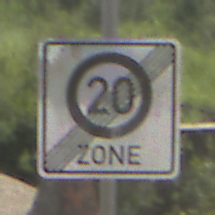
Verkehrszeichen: EndeZone20
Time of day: Midday
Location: Outdoor (Nature)
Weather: PartlyCloudy
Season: NotSpecified
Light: Natural